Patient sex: F
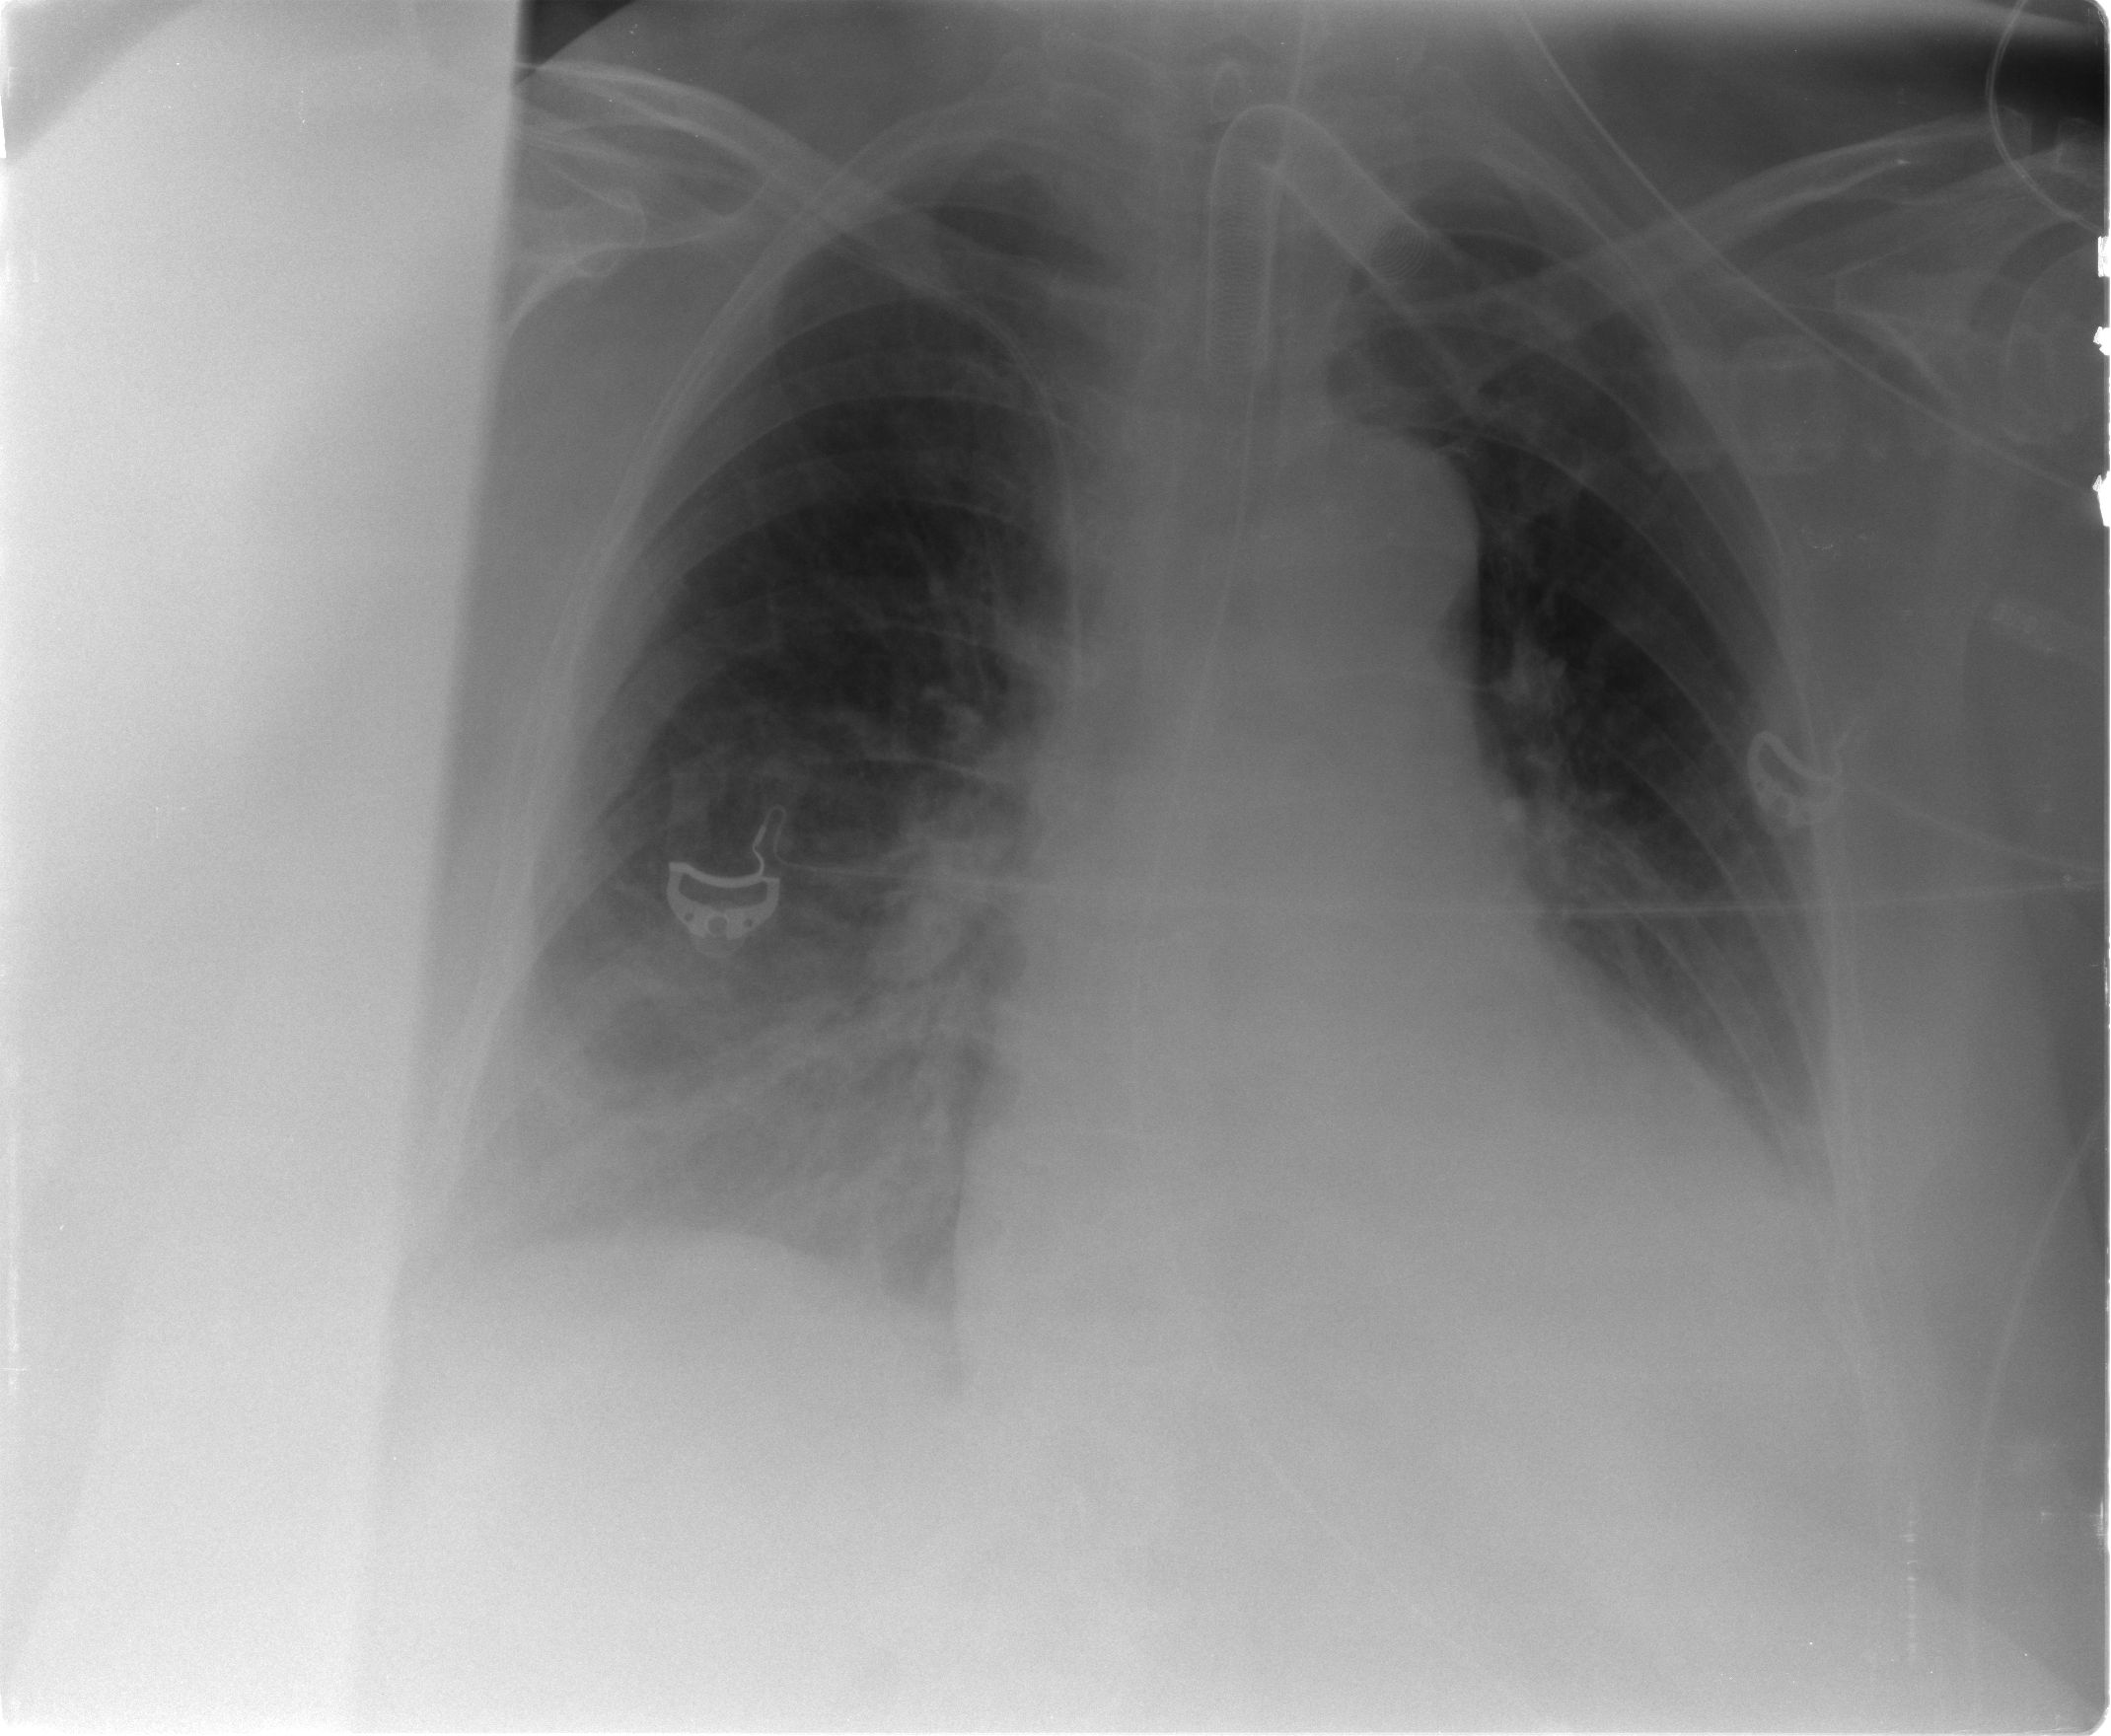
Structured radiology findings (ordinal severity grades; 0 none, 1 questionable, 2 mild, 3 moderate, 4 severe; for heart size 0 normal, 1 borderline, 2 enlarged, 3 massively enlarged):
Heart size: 1
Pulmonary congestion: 1
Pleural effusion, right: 2
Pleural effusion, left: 2
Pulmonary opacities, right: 2
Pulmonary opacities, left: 1
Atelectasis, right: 2
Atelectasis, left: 2